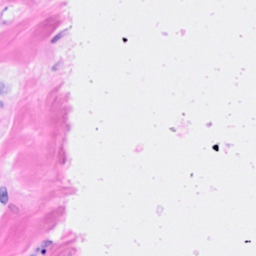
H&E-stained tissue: Breast